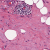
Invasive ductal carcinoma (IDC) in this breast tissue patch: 0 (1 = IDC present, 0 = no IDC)